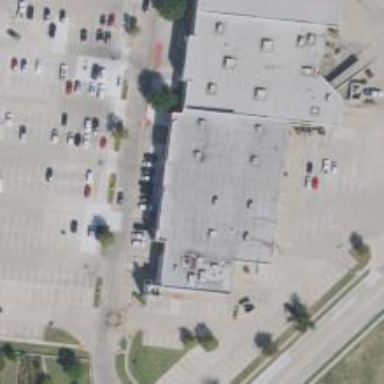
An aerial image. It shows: Retail building.